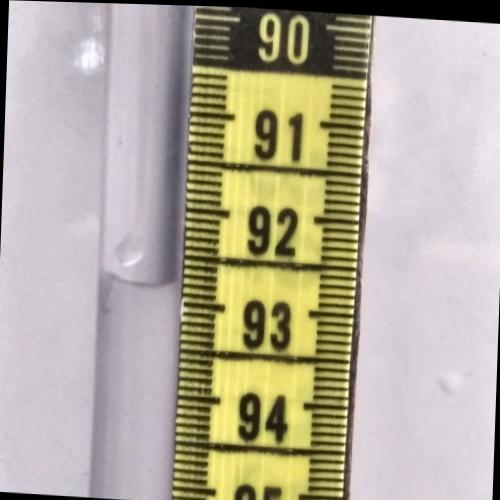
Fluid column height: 92.8 cm